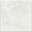
Piece: xx